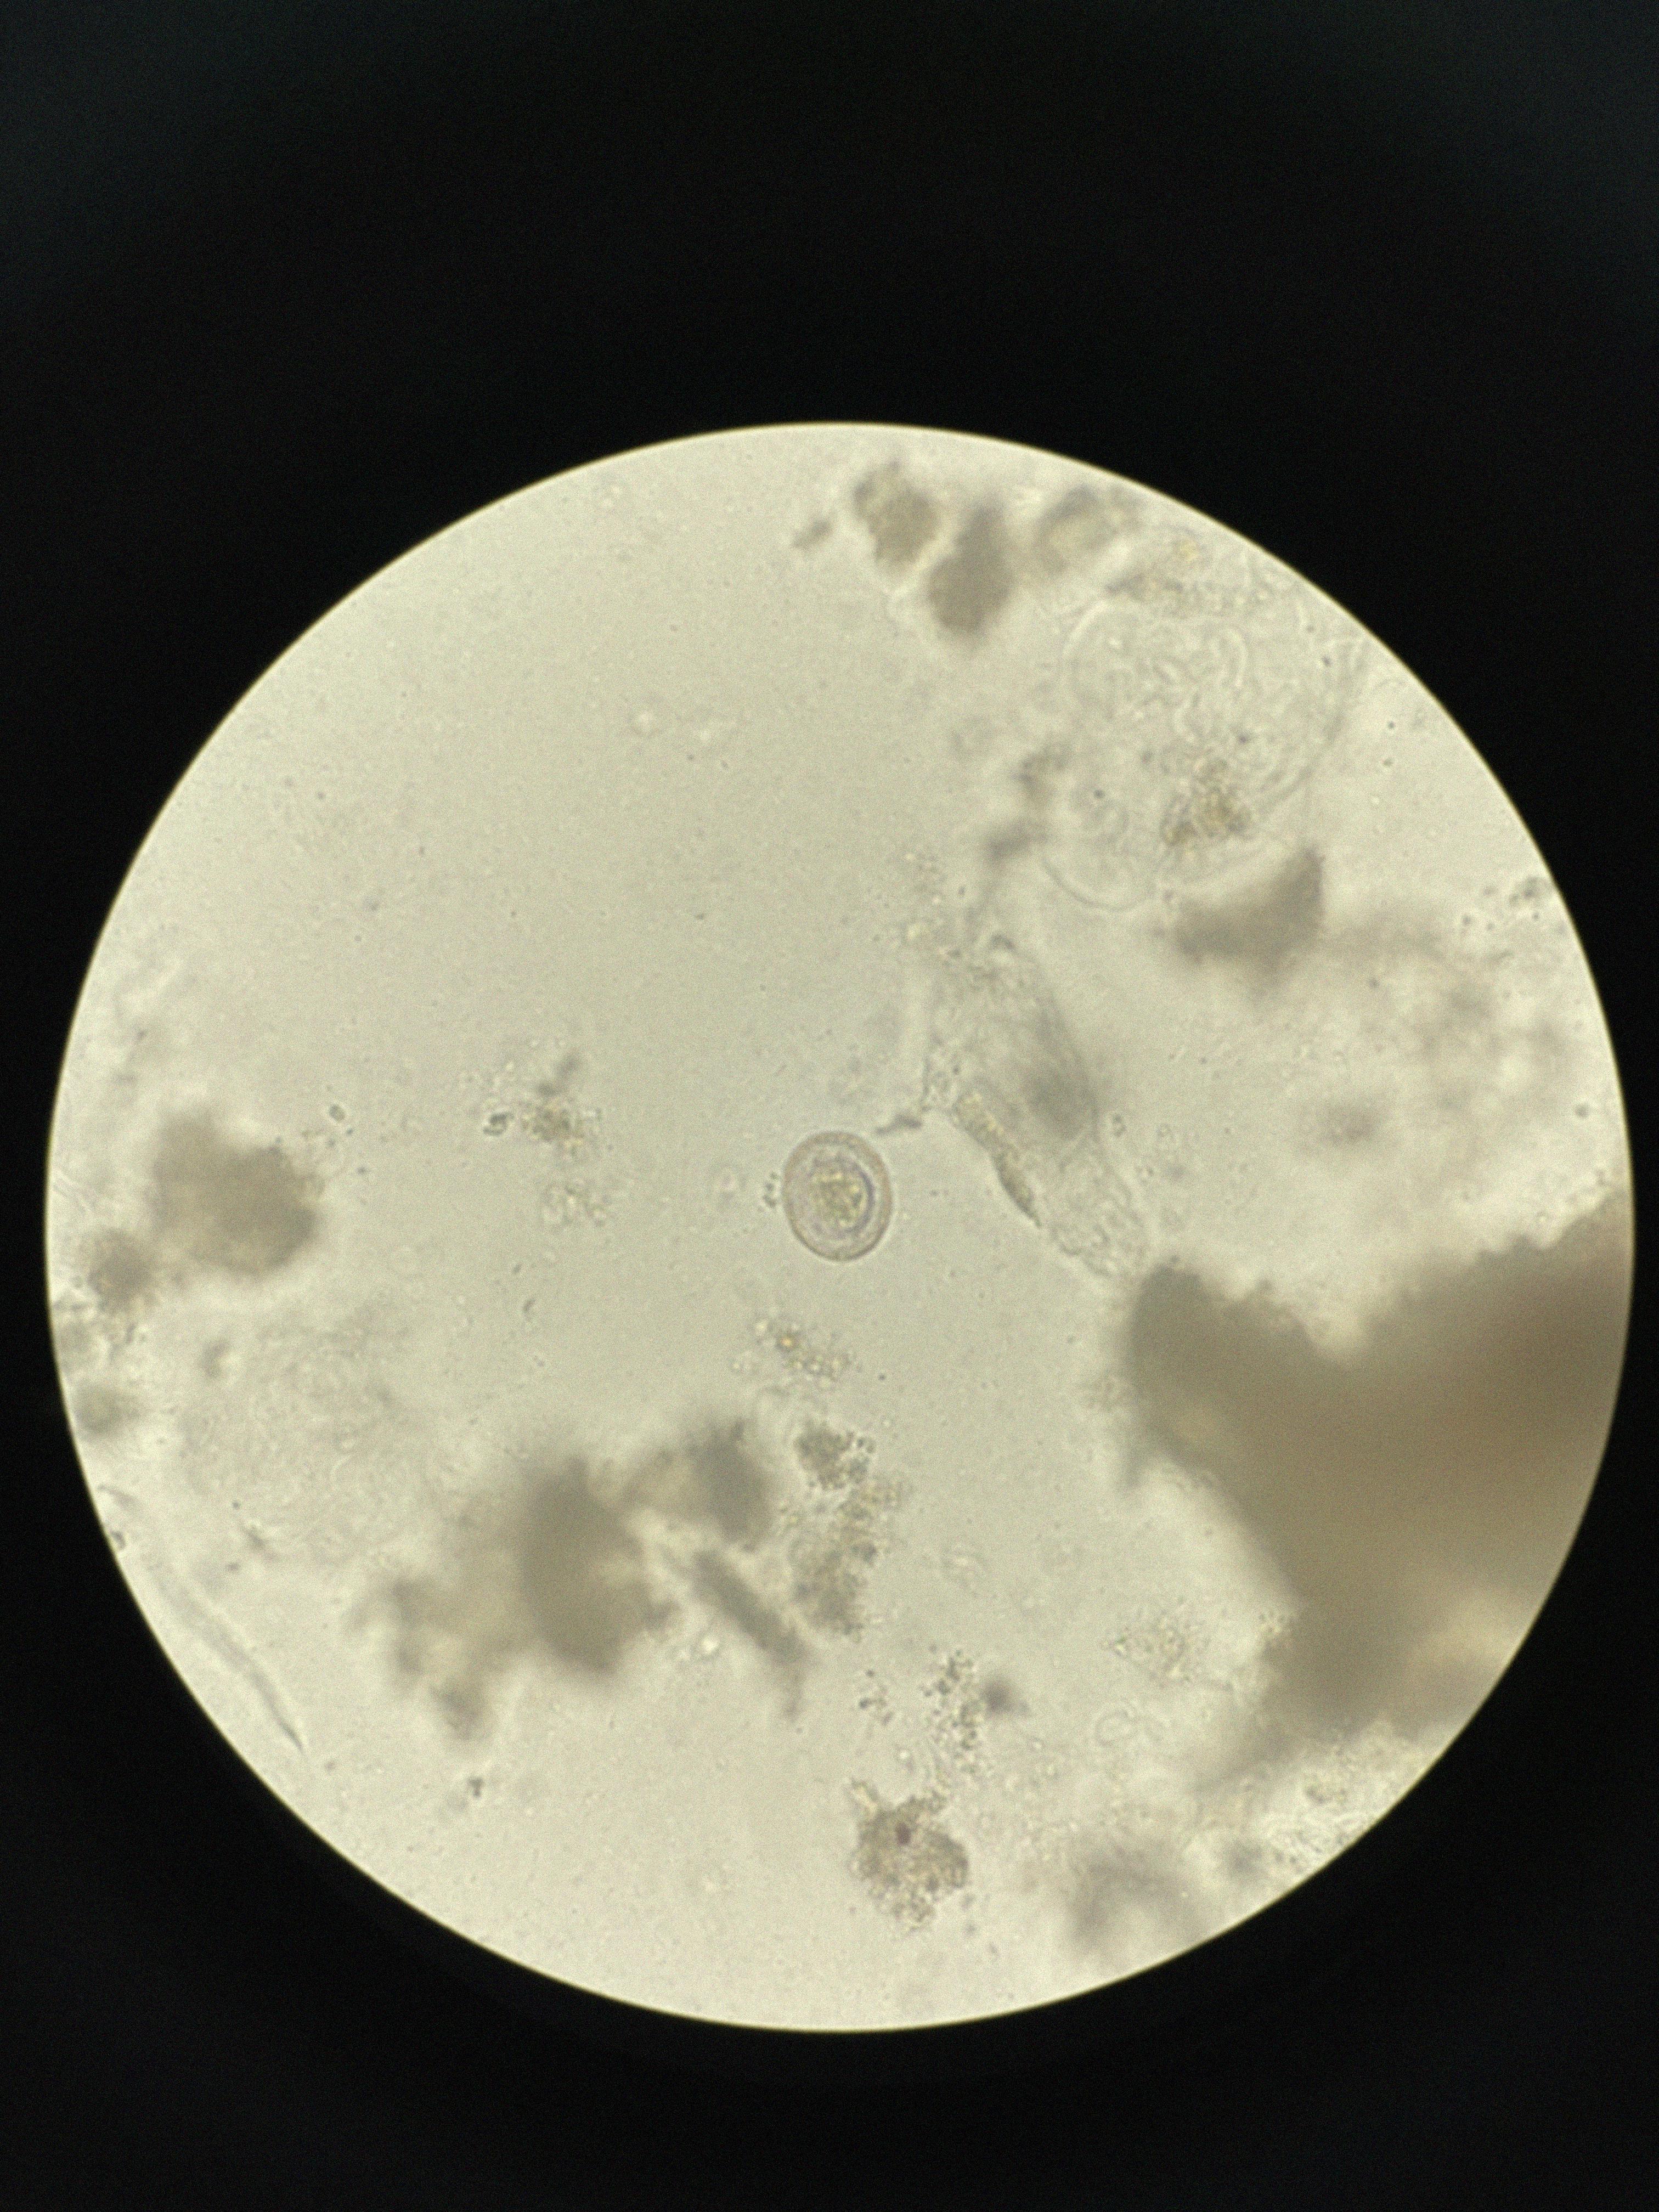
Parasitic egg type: Hymenolepis nana